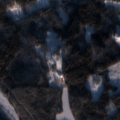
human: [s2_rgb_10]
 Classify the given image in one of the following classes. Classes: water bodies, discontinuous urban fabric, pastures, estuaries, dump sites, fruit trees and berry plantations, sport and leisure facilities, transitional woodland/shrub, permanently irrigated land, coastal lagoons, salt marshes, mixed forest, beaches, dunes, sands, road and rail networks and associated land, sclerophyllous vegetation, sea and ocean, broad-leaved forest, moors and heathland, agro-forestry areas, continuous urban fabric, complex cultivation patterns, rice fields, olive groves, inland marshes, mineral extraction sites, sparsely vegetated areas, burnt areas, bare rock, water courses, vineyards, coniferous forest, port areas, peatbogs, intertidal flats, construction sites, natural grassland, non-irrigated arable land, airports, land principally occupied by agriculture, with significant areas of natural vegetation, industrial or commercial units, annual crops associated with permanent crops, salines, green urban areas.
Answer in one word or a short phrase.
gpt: coniferous forest, mixed forest